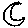
Label: moon